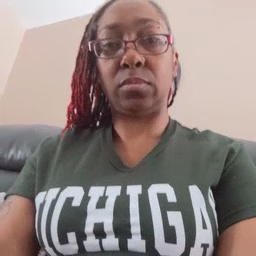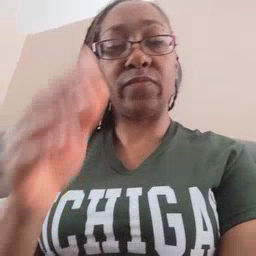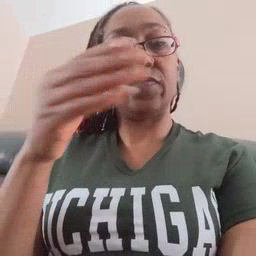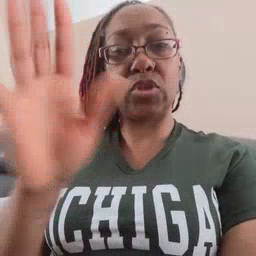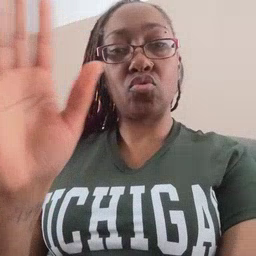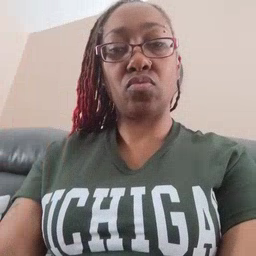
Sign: finish